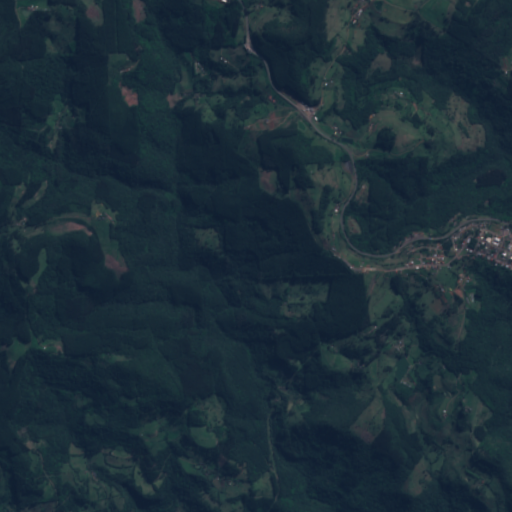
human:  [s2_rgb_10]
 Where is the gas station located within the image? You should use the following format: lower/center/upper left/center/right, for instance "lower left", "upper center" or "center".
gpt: The gas station is located in the upper center of the image.
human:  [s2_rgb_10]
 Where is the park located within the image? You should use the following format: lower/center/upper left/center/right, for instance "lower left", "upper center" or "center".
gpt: The park is located in the center right of the image.
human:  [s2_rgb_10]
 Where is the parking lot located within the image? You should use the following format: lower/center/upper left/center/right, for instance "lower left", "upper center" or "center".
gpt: The parking lot is located in the center right of the image.
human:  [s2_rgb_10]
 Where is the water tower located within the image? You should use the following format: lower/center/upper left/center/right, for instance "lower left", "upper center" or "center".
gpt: The water tower is located in the center right of the image.
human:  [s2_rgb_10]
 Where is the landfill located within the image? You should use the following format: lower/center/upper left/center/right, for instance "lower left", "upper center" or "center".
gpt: There is no landfill in the image.